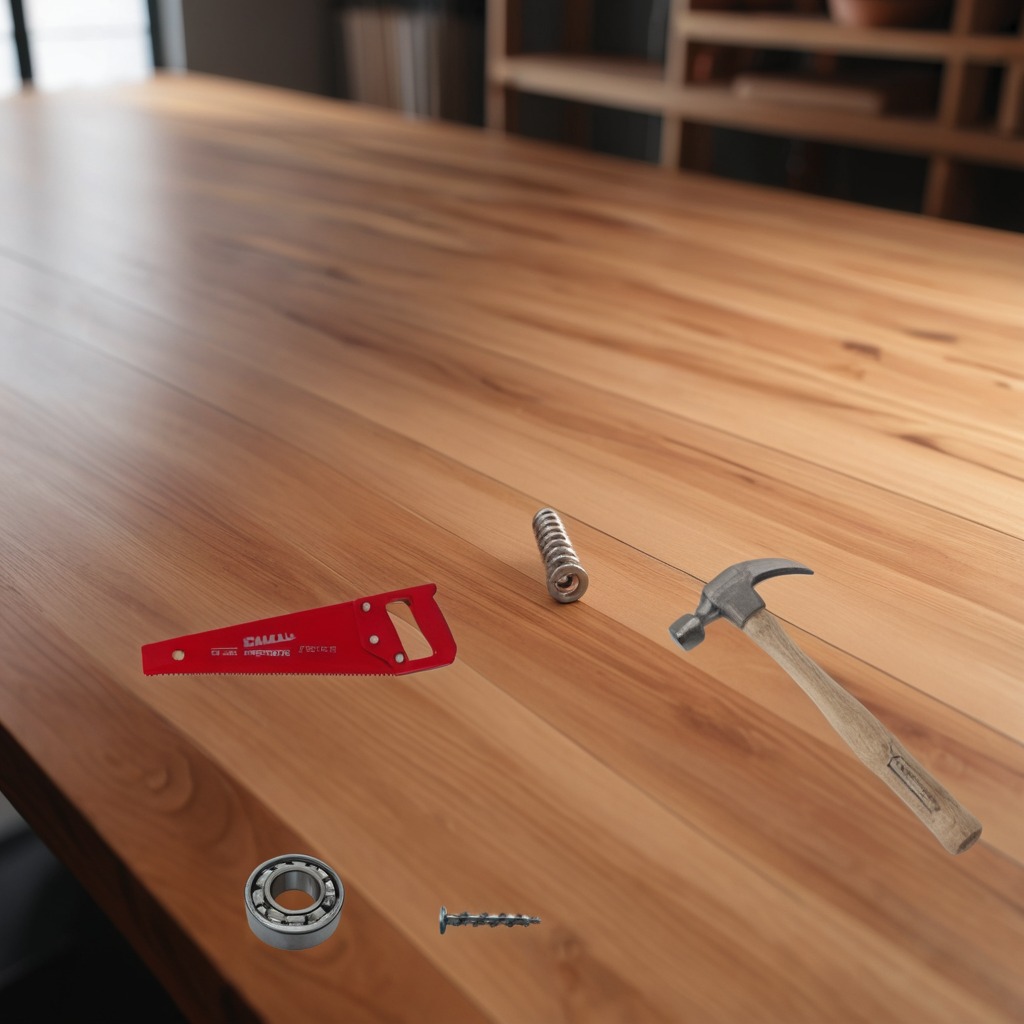
A ball bearing, a hammer, a machine screw, a coiled metal spring, and a handheld metal saw are lying on the wooden table.